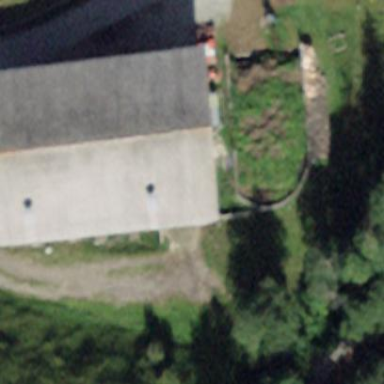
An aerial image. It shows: Rural barn.